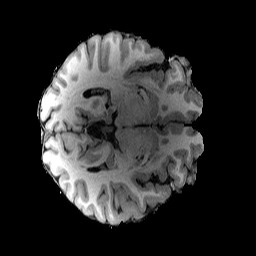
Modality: T1w
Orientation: axial
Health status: healthy